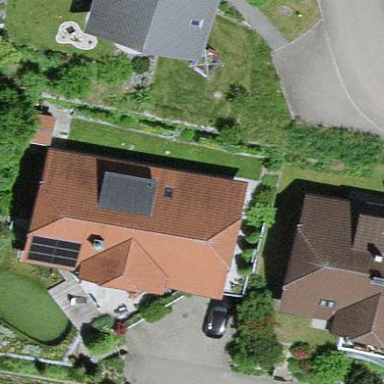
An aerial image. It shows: Residential building.